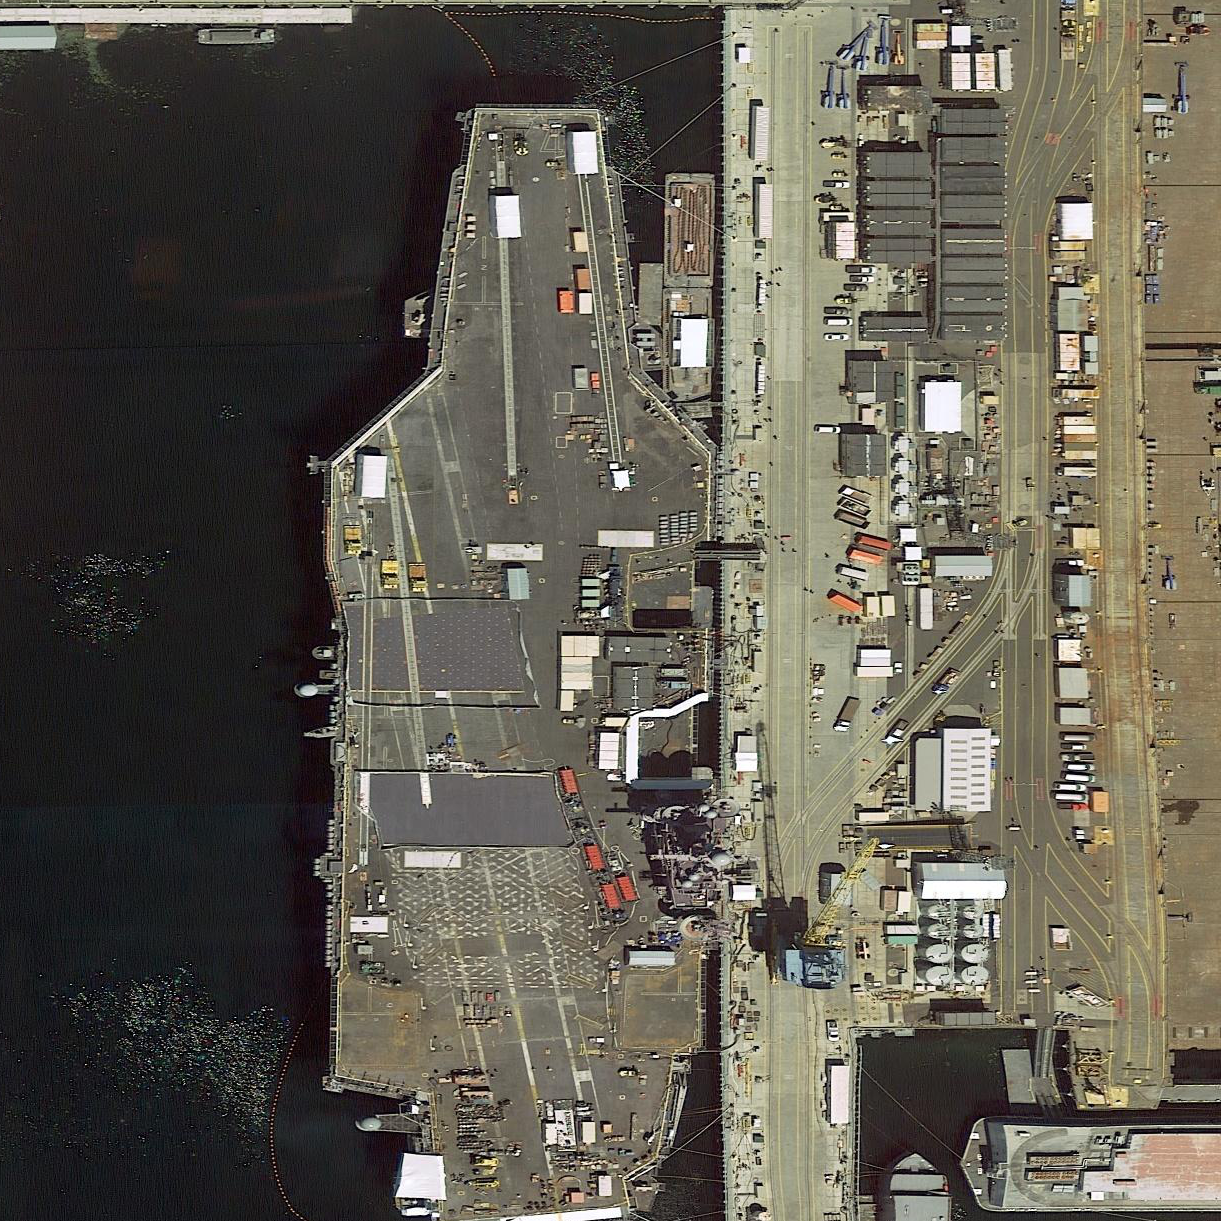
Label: aircraft_carrier